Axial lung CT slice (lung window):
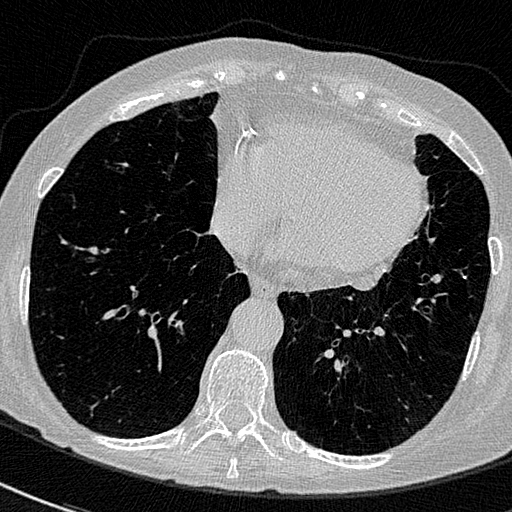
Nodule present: no